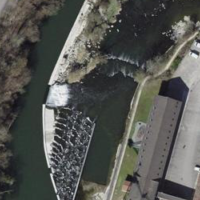
EUNIS habitat code: 15
Species observed at this site:
Corylus avellana
Acer pseudoplatanus